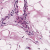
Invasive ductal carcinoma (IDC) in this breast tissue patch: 0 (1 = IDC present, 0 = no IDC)